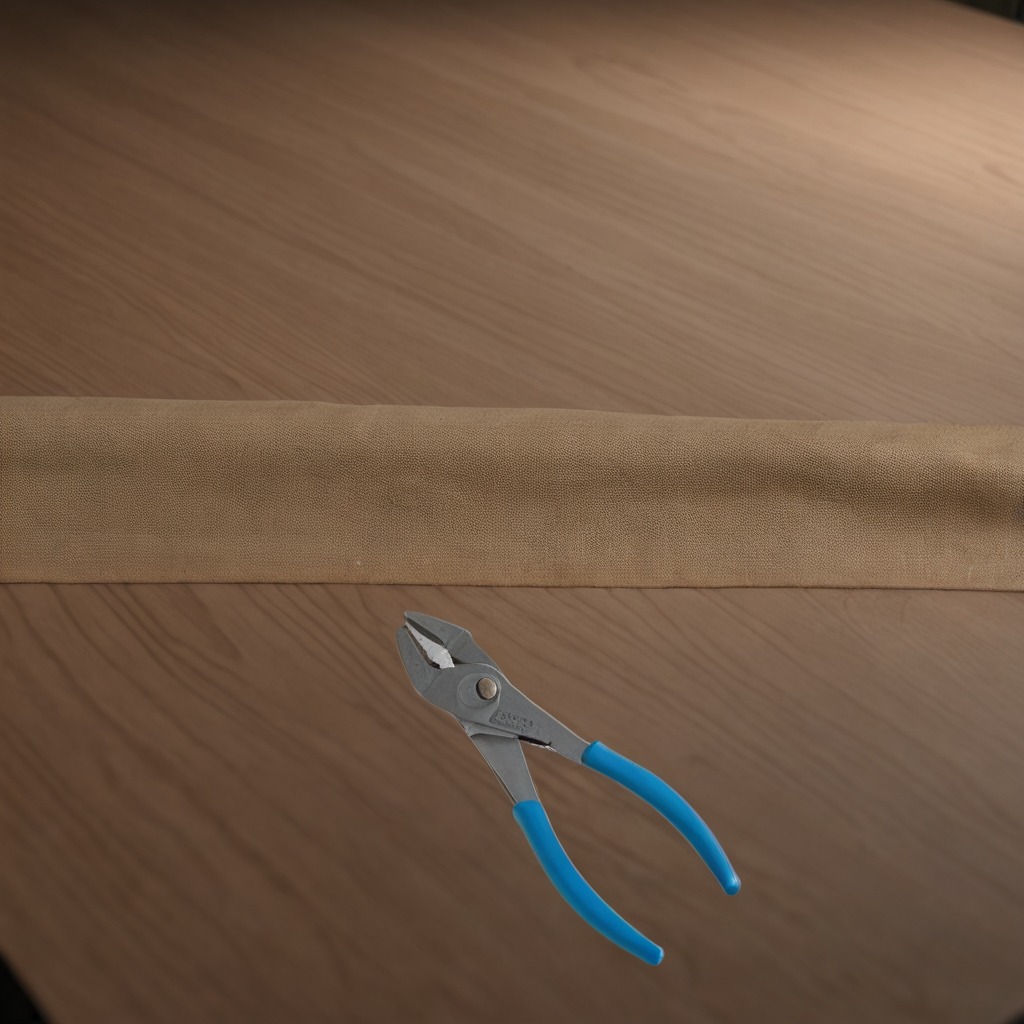
A plier lying on a wooden table inside a workshop at night dim ambient light soft shadows worn but beneath the cloth